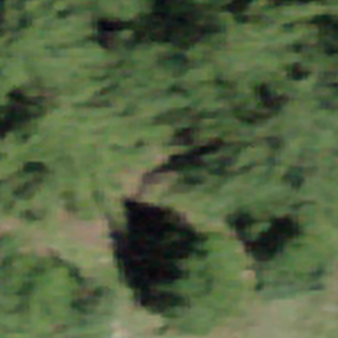
Label: other